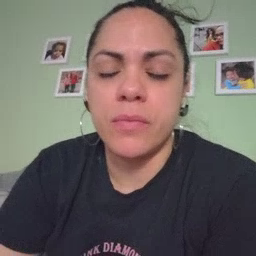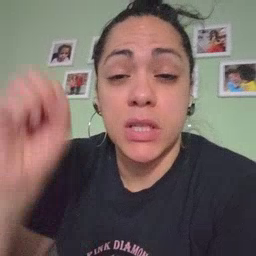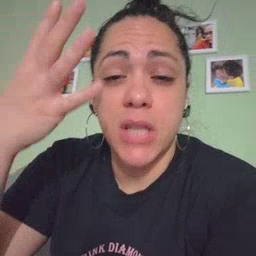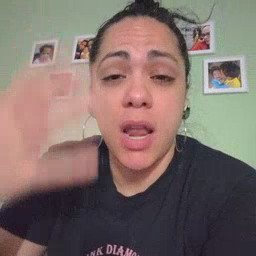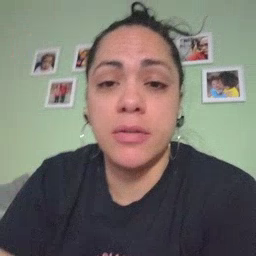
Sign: sun